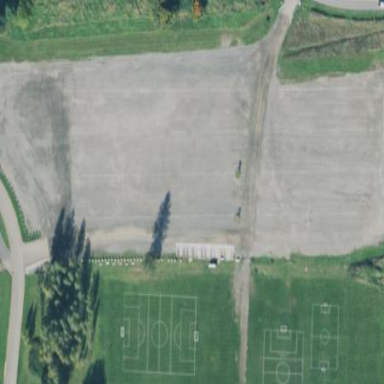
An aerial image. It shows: Unpaved parking area.